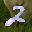
Label: 2